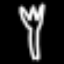
Label: fork